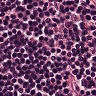
Metastatic tissue present: no